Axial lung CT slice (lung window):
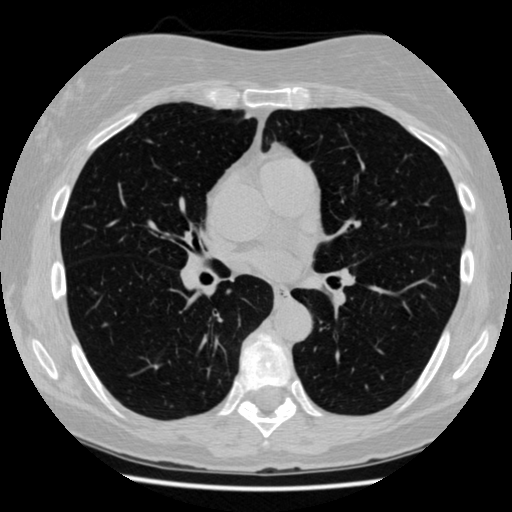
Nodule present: no